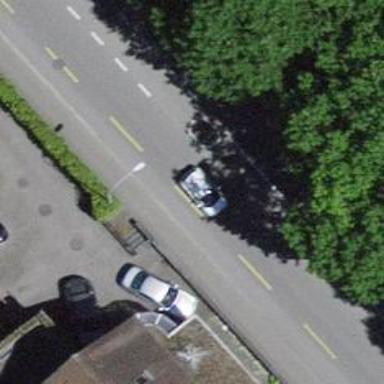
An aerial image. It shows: Asphalt secondary road with dedicated lane for cyclists on both sides.